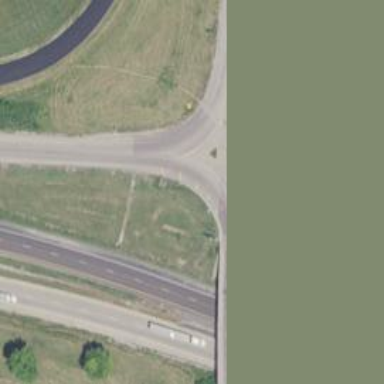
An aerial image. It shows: Motorway junction.